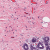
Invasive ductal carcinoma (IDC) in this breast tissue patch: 0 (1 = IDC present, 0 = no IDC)